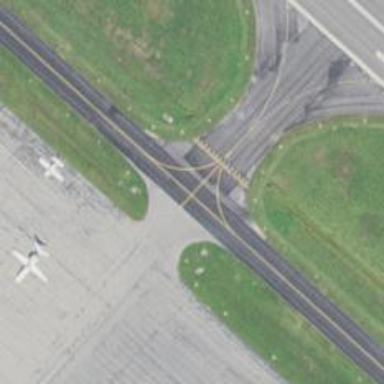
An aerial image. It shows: View of taxiway at the airport.